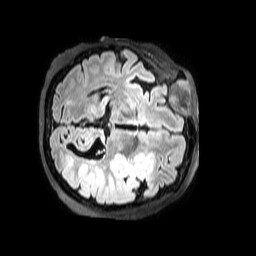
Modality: FLAIR
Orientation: axial
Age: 73
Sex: female
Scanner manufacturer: philips
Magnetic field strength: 3 T
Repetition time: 4.8 s
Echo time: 0.2794 s